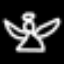
Label: angel